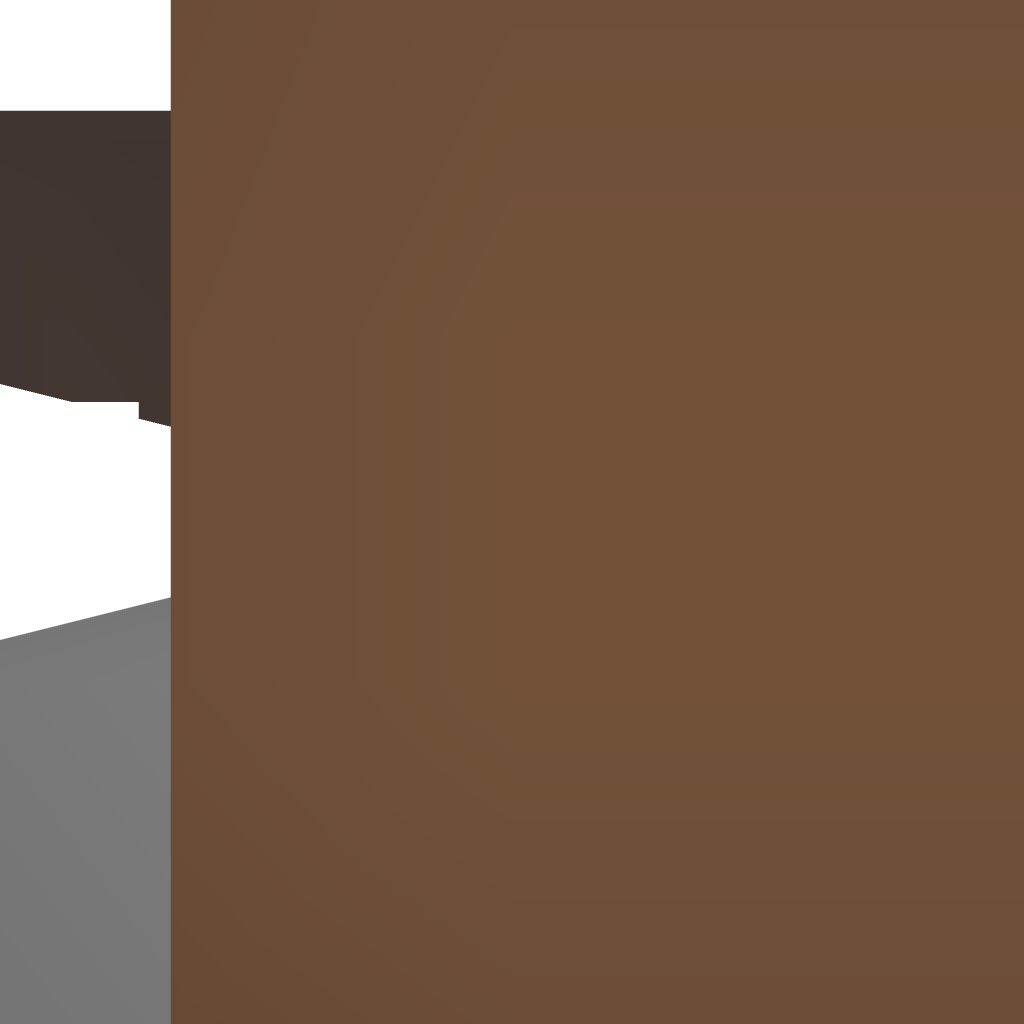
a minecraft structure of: Resorces Giver